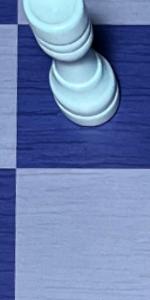
Label: Empty